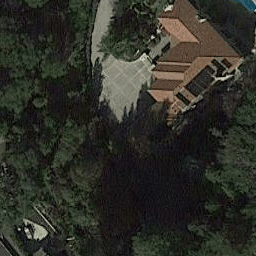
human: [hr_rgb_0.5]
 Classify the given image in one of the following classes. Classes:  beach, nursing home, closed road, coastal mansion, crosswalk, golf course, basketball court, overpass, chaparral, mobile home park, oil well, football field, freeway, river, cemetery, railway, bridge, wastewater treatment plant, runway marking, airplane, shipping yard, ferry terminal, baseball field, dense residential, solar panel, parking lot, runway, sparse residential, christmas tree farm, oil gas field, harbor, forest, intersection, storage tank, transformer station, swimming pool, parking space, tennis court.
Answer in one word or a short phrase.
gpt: sparse residential